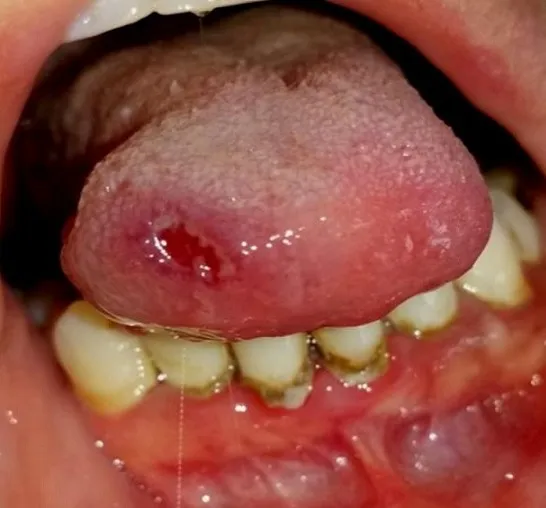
Post-operative view after application of LLL therapy on the lingual lesion.
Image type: pathology (fish)